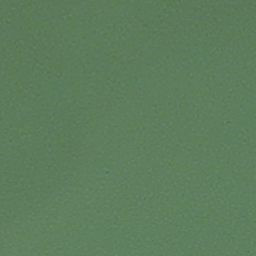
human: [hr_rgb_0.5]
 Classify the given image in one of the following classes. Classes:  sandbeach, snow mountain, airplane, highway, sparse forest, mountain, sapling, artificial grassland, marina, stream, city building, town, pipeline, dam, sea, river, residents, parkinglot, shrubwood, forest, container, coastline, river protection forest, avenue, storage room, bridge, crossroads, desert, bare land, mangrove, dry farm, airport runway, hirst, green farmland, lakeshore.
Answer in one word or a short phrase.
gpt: sea